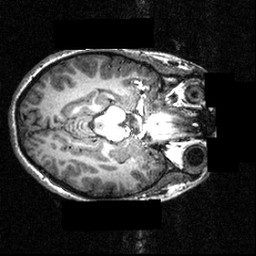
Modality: T1w
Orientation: axial
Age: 24
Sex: female
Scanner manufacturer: siemens
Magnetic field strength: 3.951 T
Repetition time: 1.5 s
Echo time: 0.00335 s